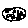
Label: moon